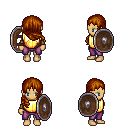
a pixel art fantasy rpg character, female body template, human, tanned skin, gold chest armor, magenta pants, brunette right-swept hairstyle, leather bracers, shield, four views (front, back, left, right), 2x2 character sprite sheet, small pixel art, hard edges, no anti-aliasing